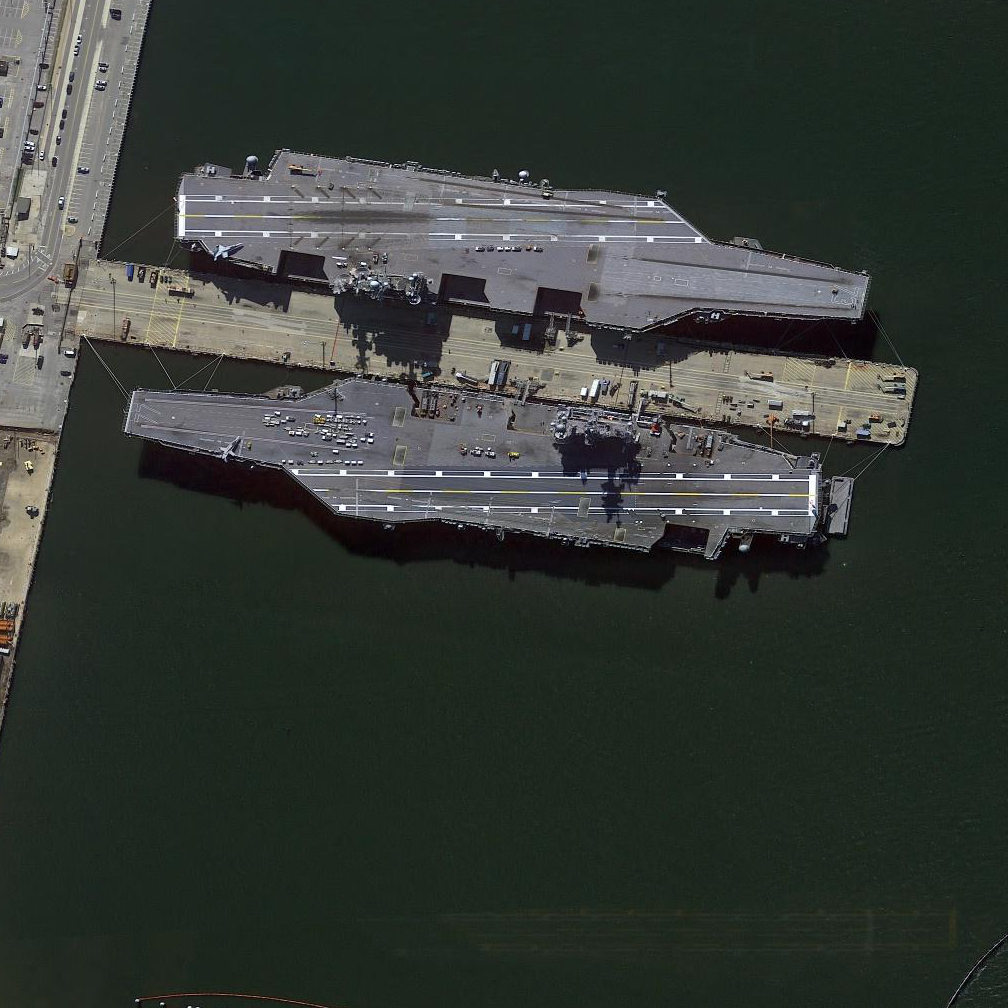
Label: aircraft_carrier